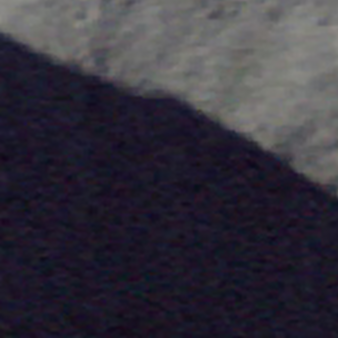
Label: other